Interaction volume radius: 5 \u00c5
Interaction volume height: 10 \u00c5
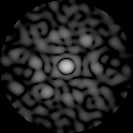
Disorder parameter: 0.8738